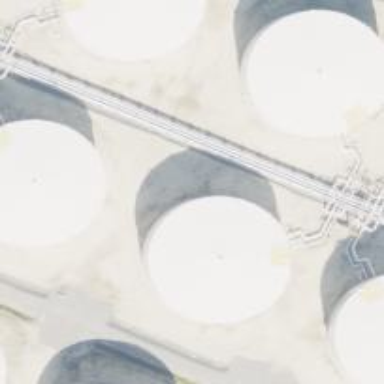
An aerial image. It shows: Storage tank created as man-made structure.